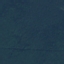
Label: Forest